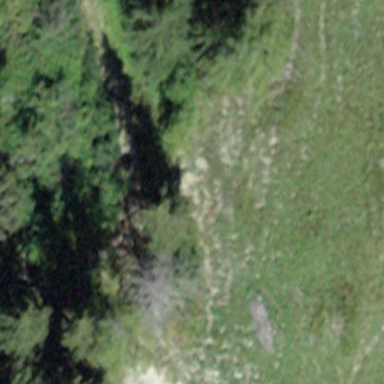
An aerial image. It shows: Forest area.